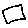
Label: square